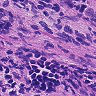
Metastatic tissue present: yes